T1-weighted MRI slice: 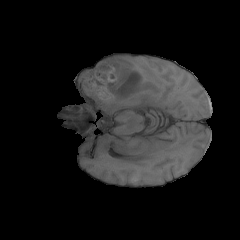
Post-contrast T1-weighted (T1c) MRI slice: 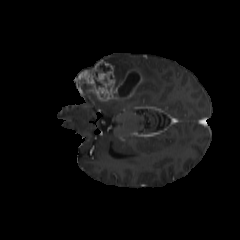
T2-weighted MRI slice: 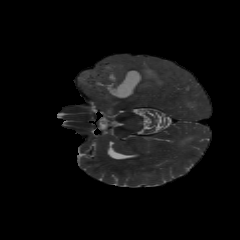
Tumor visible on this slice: yes